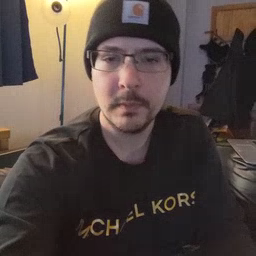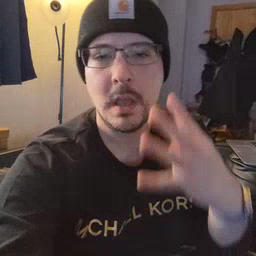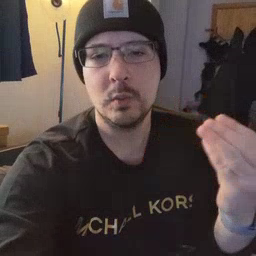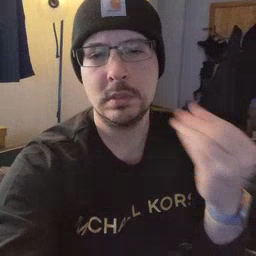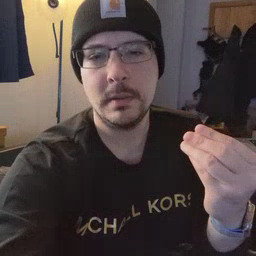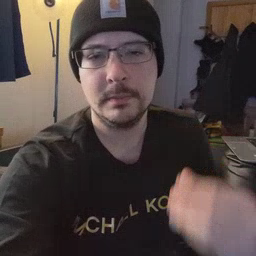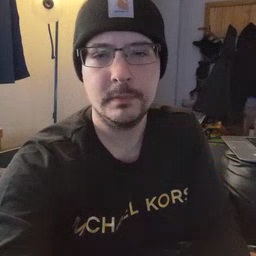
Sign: outside